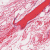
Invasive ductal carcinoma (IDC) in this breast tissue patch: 0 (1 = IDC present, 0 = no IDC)